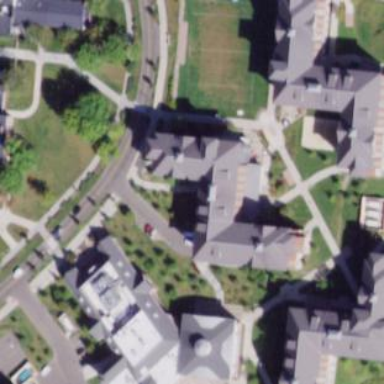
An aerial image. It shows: Dormitory building.